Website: lowes
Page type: customer-info-address
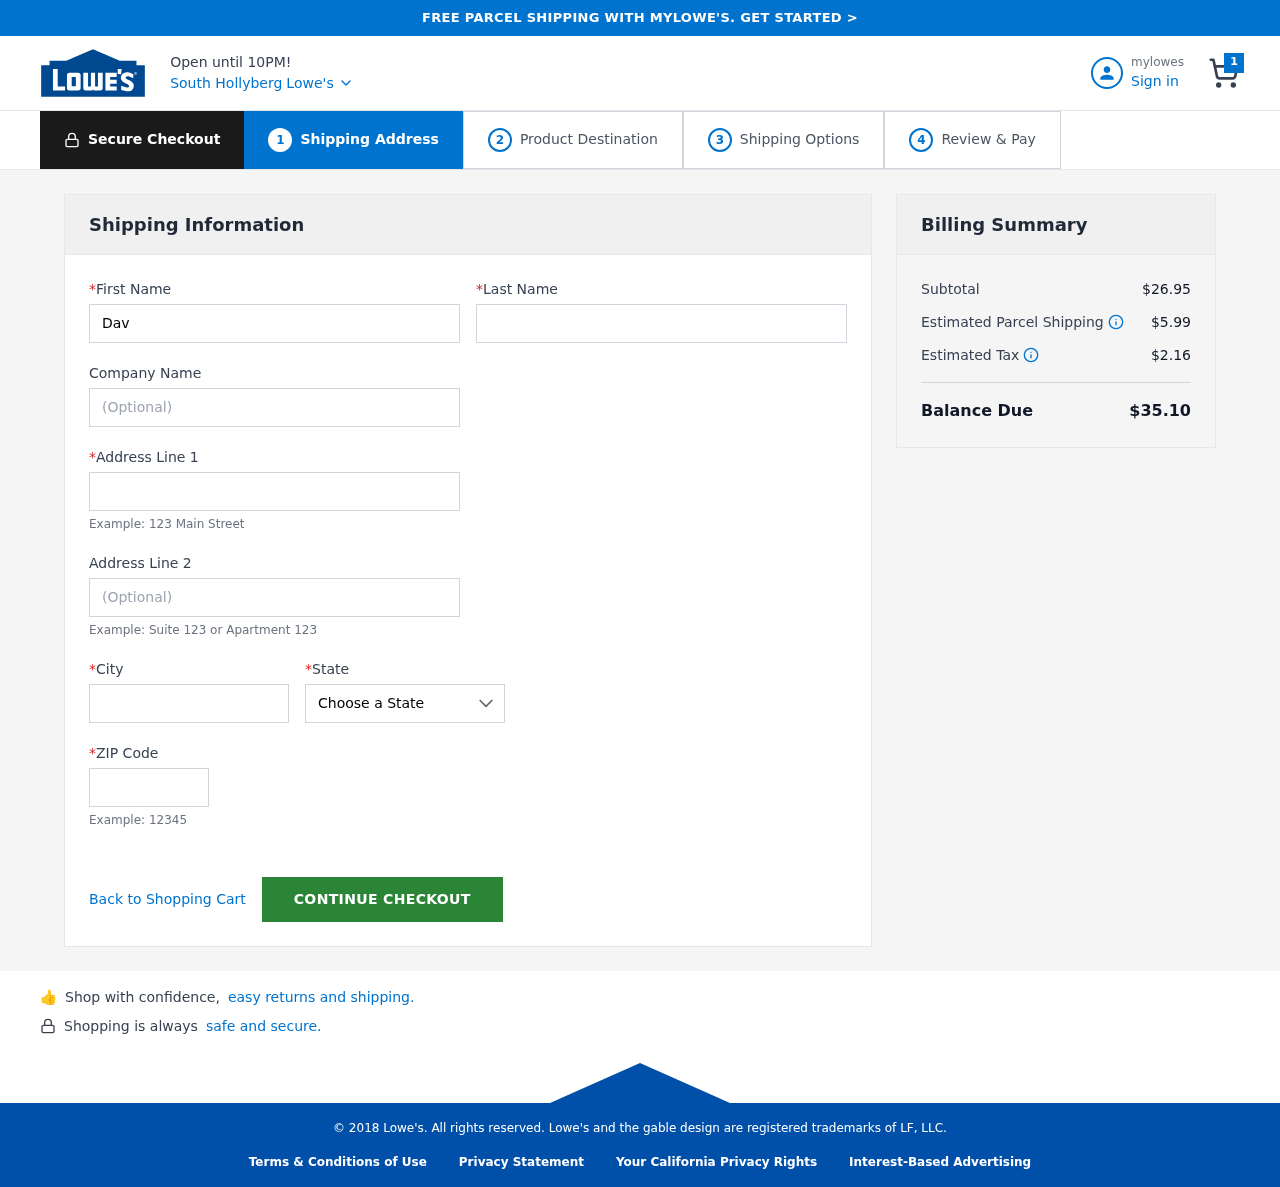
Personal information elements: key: PII_CITY
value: South Hollyberg
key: PII_COMPANY
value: Orozco Group
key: PII_FIRSTNAME
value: David
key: PII_LASTNAME
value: Robertson
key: PII_POSTCODE
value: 47213
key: PII_STATE
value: Alabama
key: PII_STREET
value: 6384 Stewart Centers
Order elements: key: ORDER_NUM_ITEMS
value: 1
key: ORDER_SUBTOTAL
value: $26.95
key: ORDER_SHIPPING_COST
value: $5.99
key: ORDER_TAX
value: $2.16
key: ORDER_TOTAL
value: $35.10